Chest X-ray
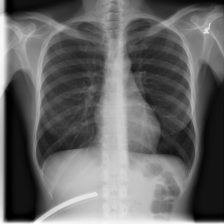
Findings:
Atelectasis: negative
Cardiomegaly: negative
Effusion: negative
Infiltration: negative
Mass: negative
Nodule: negative
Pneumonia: negative
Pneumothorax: negative
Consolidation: negative
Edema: negative
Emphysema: negative
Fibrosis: negative
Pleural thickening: negative
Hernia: negative